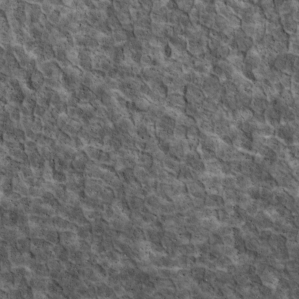
Label: non_frost